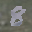
Label: 8